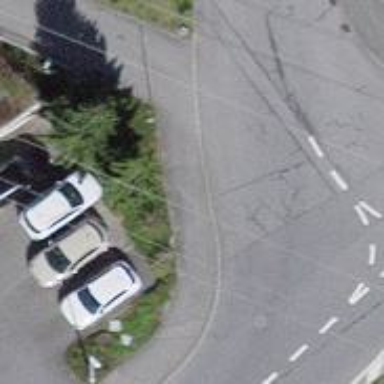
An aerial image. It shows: Raised kerb.